Field crop: maize
Growth stage: 1
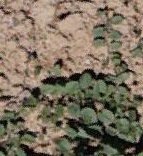
Species: convolvulus